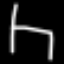
Label: chair